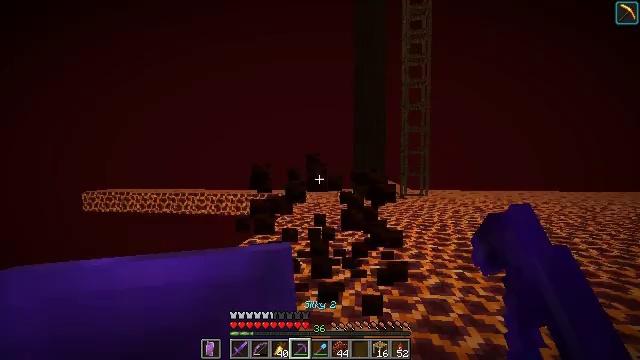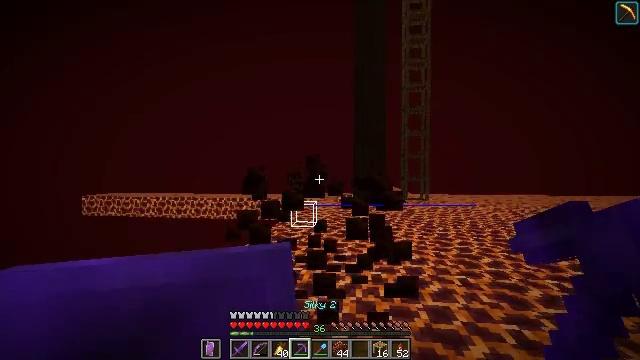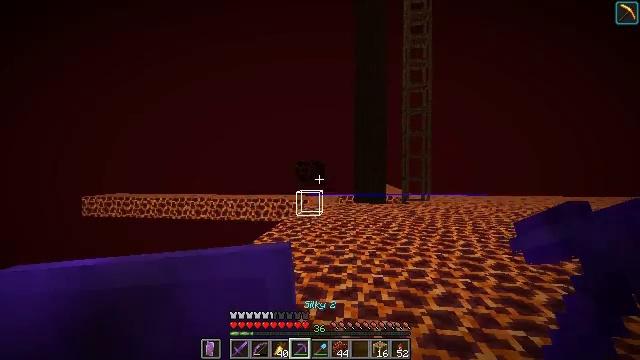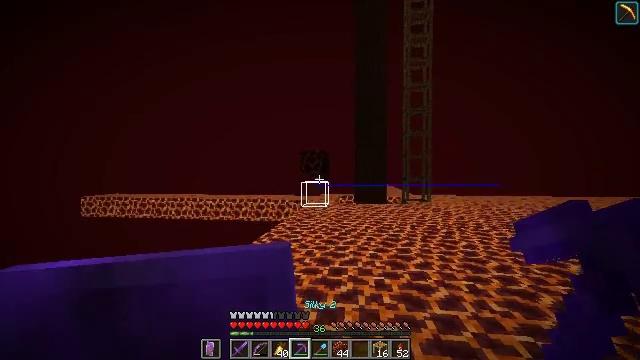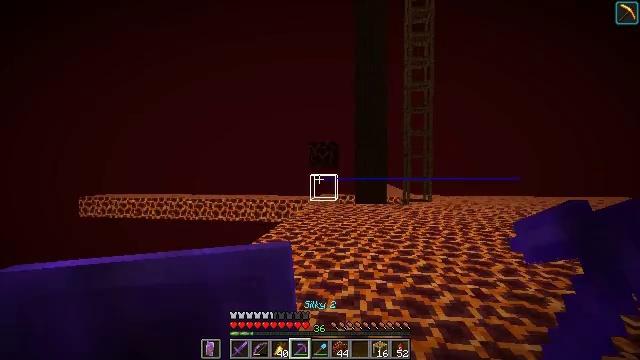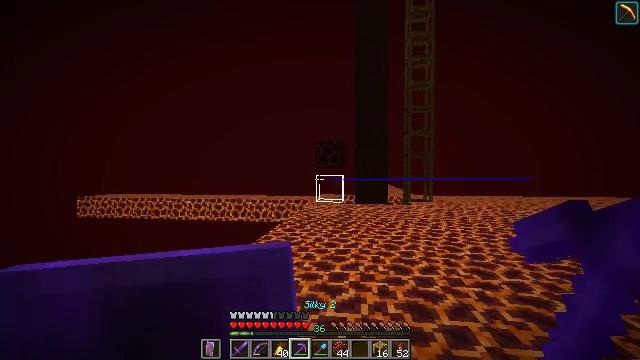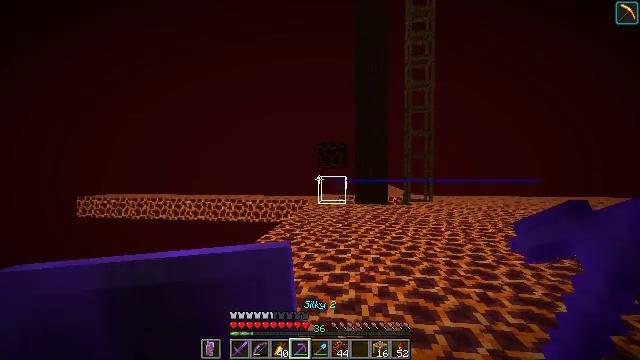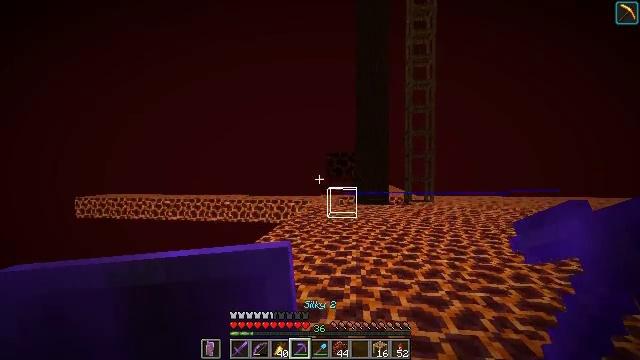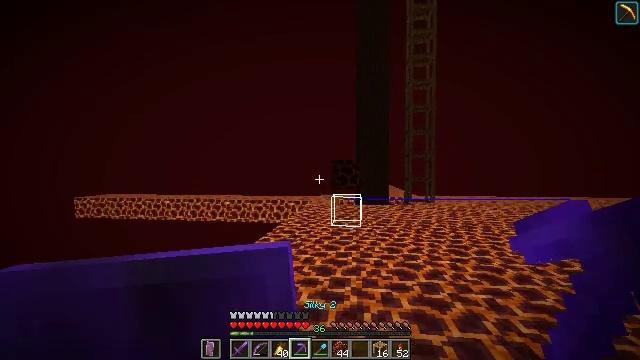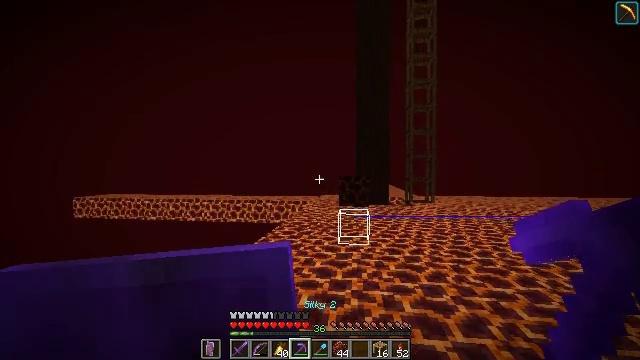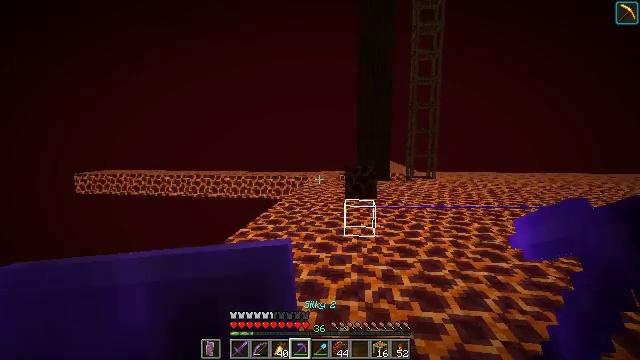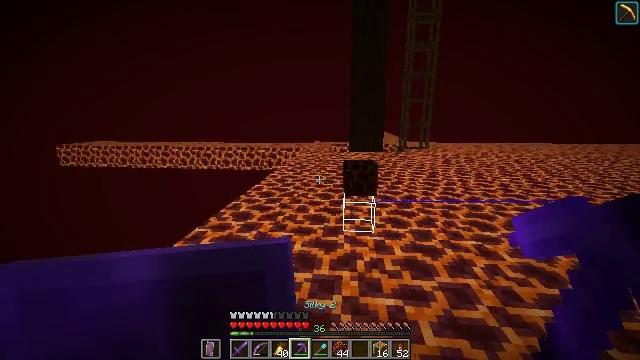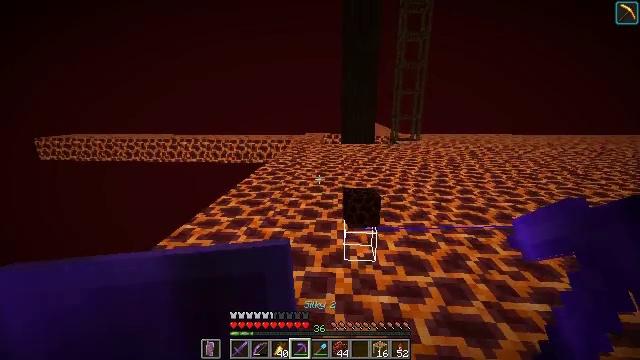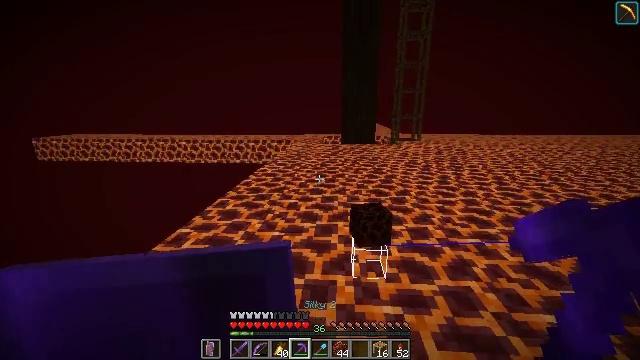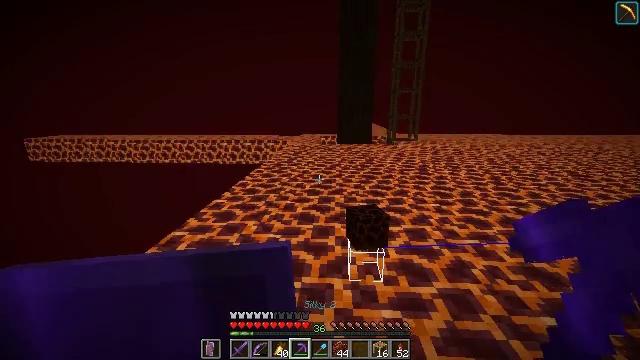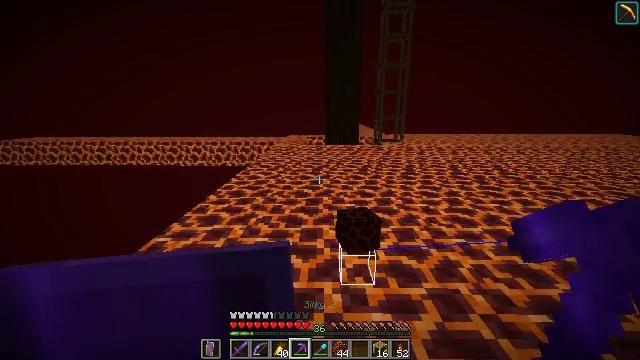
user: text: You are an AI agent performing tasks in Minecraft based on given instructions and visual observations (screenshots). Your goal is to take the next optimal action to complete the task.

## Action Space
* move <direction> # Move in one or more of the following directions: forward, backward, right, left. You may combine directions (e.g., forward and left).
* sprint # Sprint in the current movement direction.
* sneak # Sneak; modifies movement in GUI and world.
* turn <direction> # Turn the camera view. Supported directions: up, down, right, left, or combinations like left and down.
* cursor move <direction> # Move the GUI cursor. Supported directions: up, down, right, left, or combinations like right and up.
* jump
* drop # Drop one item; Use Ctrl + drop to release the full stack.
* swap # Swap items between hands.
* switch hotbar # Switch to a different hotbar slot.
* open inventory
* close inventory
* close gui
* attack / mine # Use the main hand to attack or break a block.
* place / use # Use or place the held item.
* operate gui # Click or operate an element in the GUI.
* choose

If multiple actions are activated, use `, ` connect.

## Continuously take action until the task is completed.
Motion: motion action
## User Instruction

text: Remove the scaffolding structure.
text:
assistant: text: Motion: move forward, sneak
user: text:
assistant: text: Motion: move forward, sneak
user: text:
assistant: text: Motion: move forward, sneak
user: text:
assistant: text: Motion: move forward, sneak
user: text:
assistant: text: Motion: move forward, sneak
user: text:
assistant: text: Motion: move forward, sneak
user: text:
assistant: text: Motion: move forward, sneak
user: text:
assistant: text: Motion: move forward, sneak
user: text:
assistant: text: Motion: move forward, sneak
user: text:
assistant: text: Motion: move forward, sneak, turn down
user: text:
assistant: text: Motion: move forward, sneak, turn right and down
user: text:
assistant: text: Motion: move forward, sneak, turn right and down
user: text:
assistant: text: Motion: move forward, sneak
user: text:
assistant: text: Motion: move forward, sneak
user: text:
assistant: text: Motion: move forward, sneak, turn right
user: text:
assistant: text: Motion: move forward
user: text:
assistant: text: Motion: move forward, turn right and down
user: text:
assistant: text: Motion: move forward, turn right and down
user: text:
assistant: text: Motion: move forward
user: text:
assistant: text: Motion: move forward
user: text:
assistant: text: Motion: move forward
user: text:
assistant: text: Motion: move forward
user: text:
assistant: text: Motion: move forward
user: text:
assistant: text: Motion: move forward
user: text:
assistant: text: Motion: move forward, turn left
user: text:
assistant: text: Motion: move forward, turn left
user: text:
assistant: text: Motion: move forward, turn left
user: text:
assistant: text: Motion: move forward, turn left
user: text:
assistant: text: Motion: move forward
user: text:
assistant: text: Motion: move forward, turn left